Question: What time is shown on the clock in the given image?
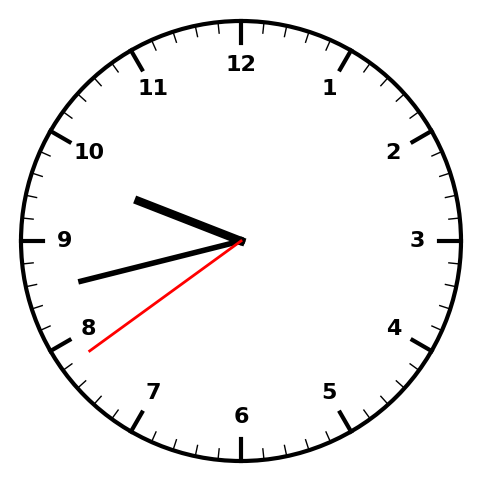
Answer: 09:42:39